Field crop: maize
Growth stage: 2
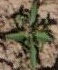
Species: atriplex